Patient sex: M
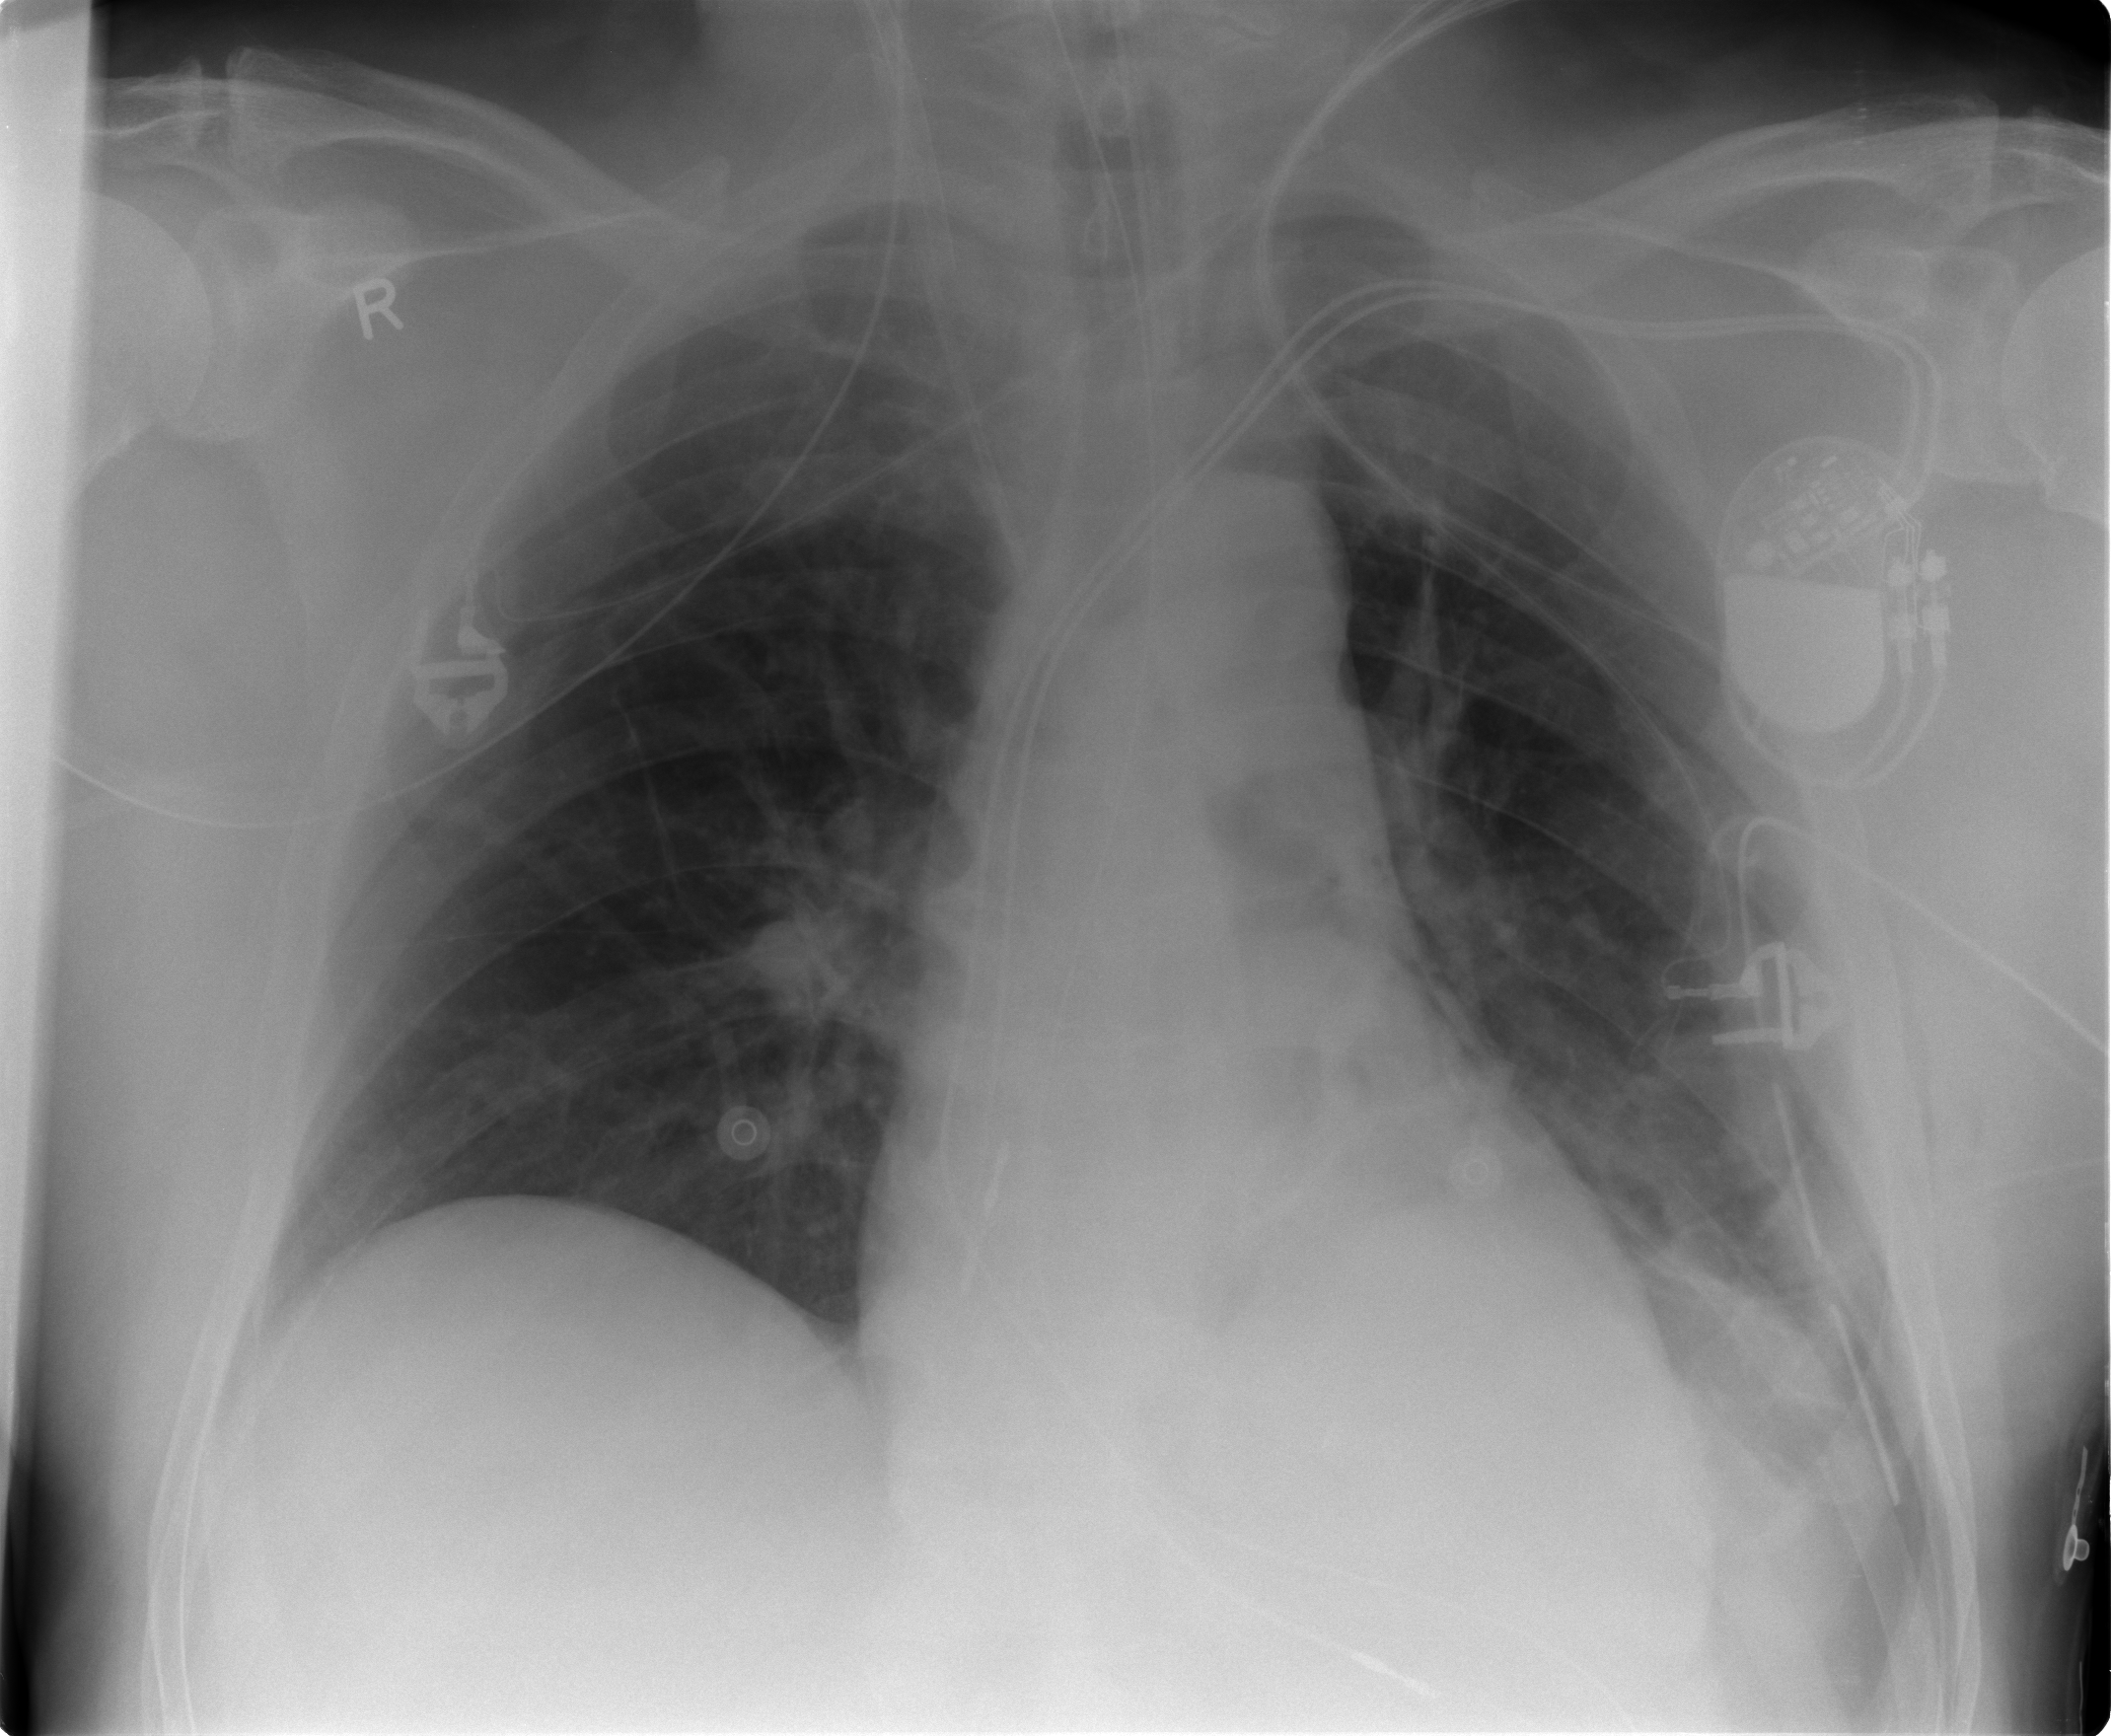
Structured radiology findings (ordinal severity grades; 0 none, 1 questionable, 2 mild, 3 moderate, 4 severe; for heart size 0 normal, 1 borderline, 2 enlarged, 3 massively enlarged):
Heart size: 0
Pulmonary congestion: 0
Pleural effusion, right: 0
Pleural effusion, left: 1
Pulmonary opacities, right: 0
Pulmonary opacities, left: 0
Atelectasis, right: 0
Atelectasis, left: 2